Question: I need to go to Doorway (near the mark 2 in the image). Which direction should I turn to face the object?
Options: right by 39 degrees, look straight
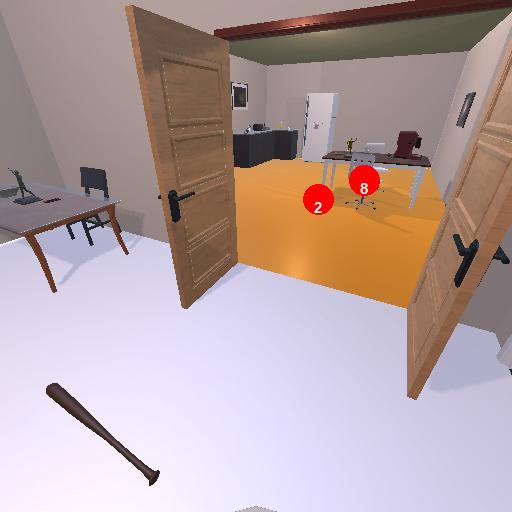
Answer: right by 39 degrees